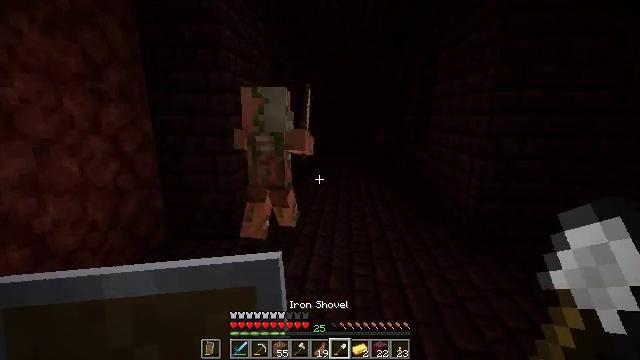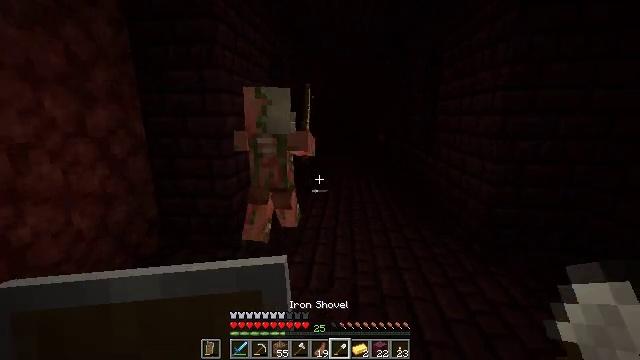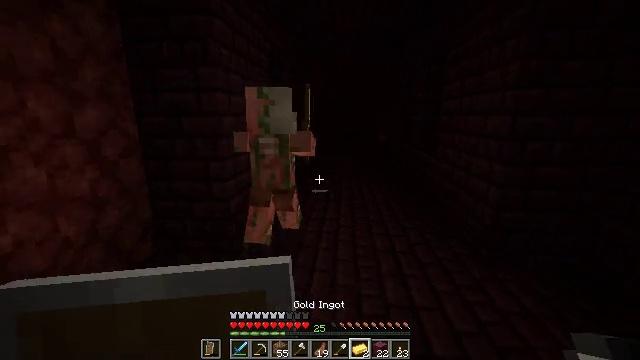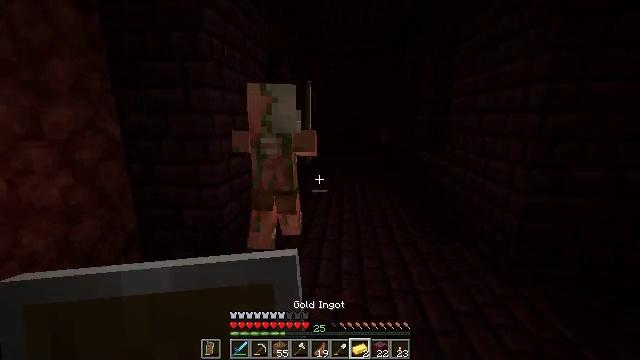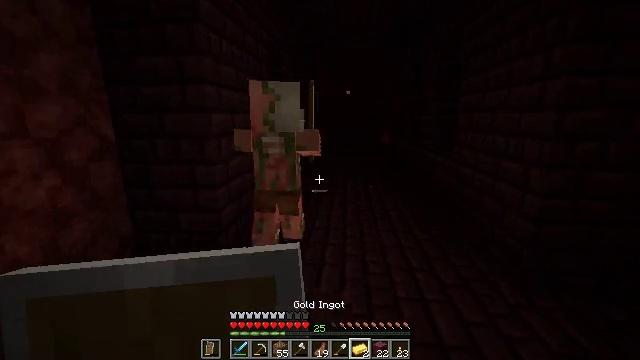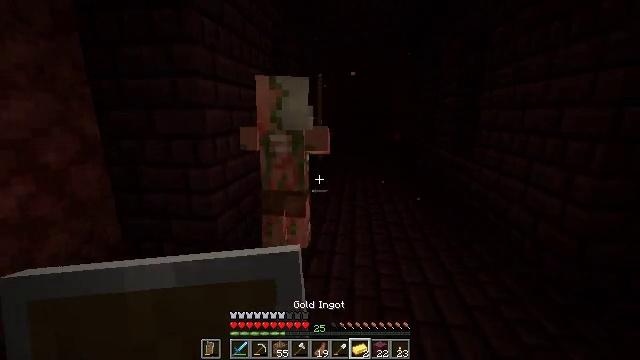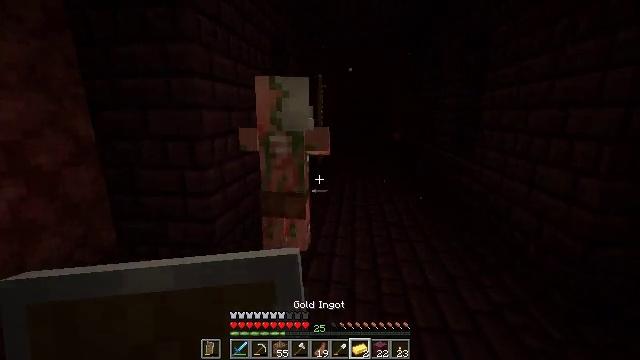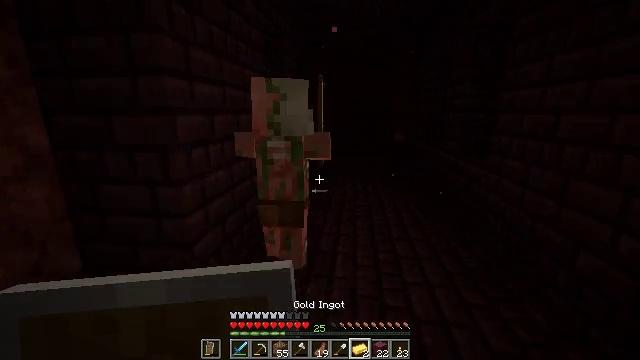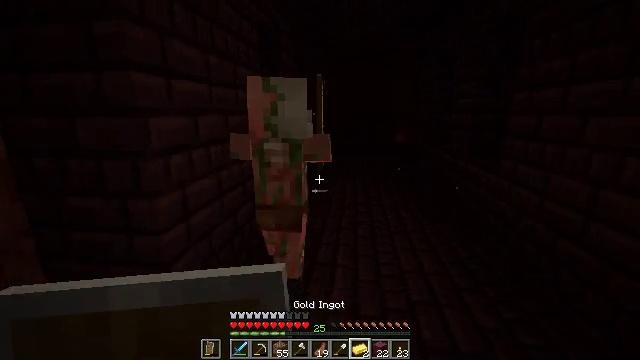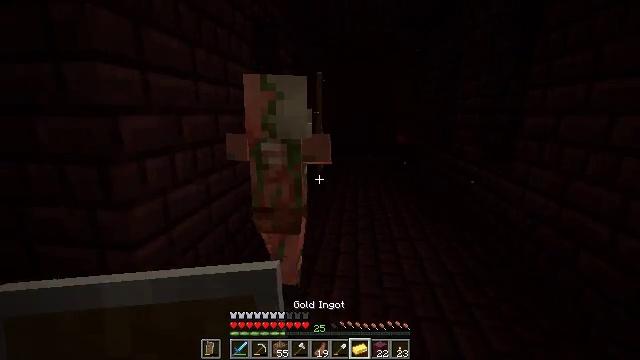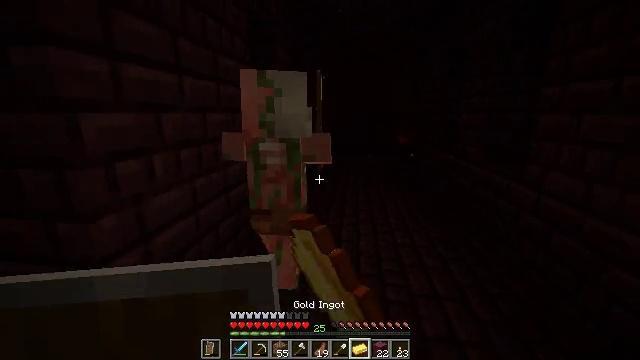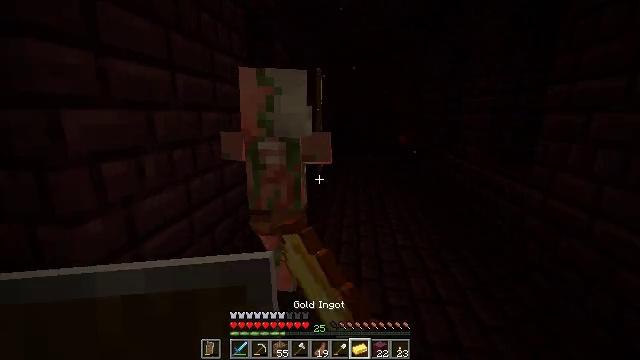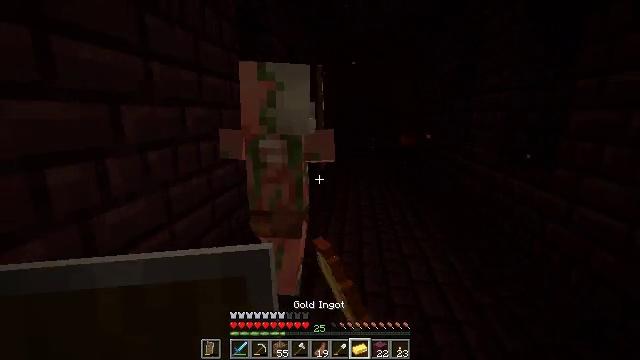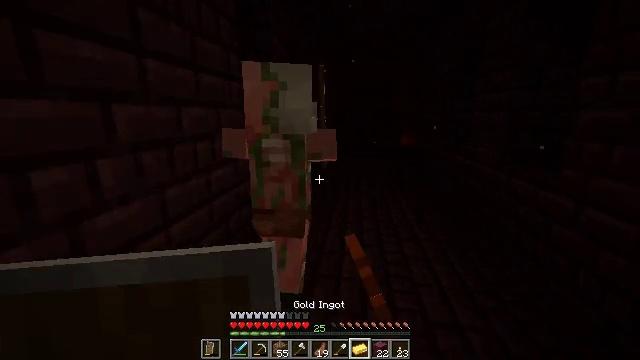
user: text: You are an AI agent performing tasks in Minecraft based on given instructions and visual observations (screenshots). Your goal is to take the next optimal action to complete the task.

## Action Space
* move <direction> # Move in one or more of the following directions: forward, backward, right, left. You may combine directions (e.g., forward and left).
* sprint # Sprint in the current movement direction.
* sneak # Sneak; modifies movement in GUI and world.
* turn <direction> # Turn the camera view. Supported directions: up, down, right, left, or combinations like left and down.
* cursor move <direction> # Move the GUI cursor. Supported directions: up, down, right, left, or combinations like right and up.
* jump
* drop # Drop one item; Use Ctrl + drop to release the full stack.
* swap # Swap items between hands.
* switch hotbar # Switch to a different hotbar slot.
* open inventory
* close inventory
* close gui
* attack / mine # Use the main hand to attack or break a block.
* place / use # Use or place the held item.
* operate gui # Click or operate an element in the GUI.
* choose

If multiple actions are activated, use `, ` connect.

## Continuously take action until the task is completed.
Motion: motion action
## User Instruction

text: Drop a gold ingot.
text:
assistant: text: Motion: move forward
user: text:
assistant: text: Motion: move forward
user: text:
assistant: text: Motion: move forward
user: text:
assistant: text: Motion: move forward
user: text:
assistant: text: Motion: move forward, turn left
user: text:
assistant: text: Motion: move forward
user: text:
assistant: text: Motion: move forward
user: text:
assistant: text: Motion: move forward
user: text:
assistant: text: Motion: move forward, drop
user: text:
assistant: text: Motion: move forward, drop
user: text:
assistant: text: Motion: move forward, drop
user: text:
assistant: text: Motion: no_op
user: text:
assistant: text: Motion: no_op
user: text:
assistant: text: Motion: no_op